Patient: sex M, age 81
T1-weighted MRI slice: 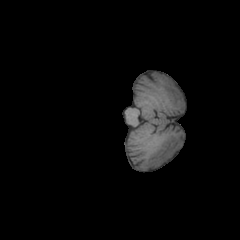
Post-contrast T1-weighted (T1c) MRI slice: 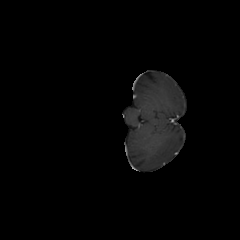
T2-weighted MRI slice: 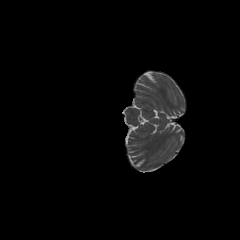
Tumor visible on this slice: no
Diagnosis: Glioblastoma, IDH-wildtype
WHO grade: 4